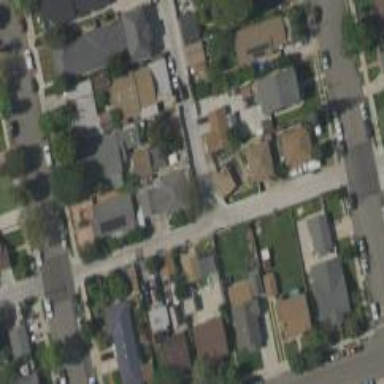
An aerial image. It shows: Alley classified as service road.